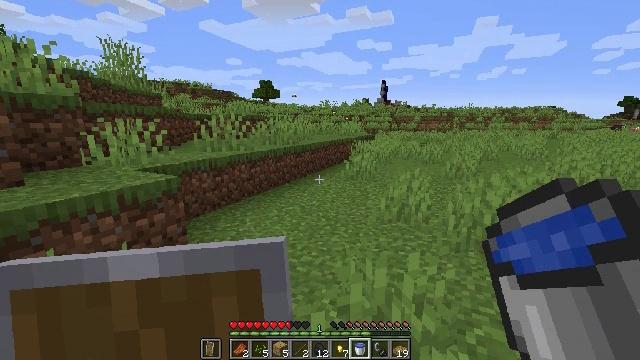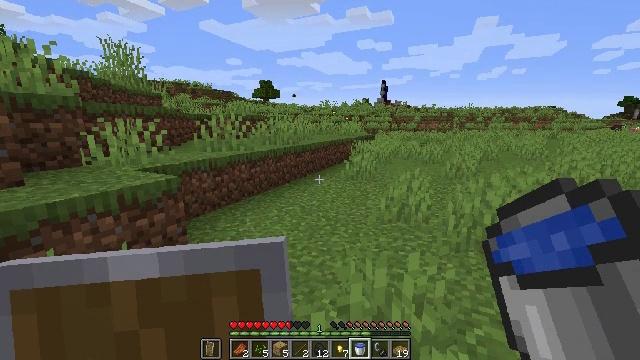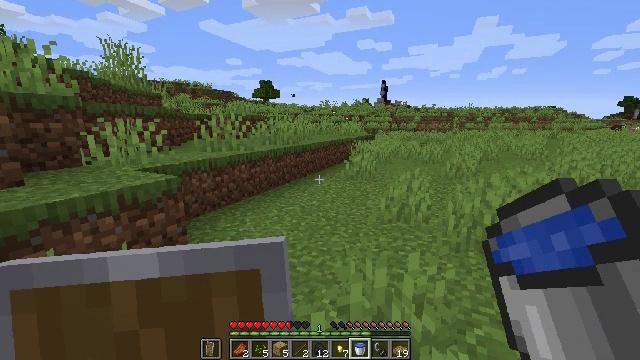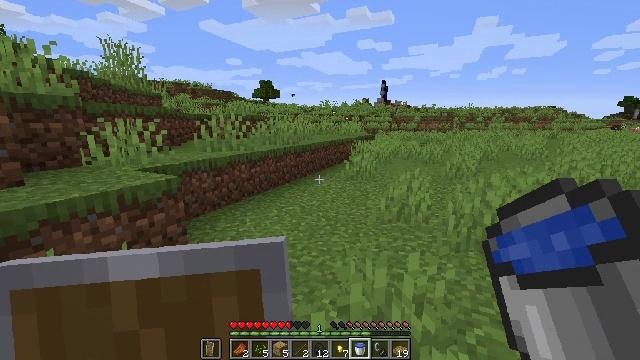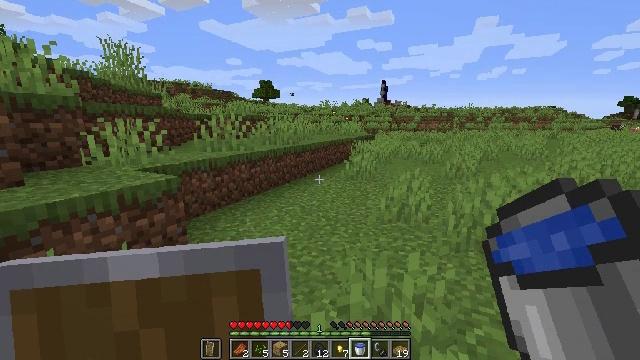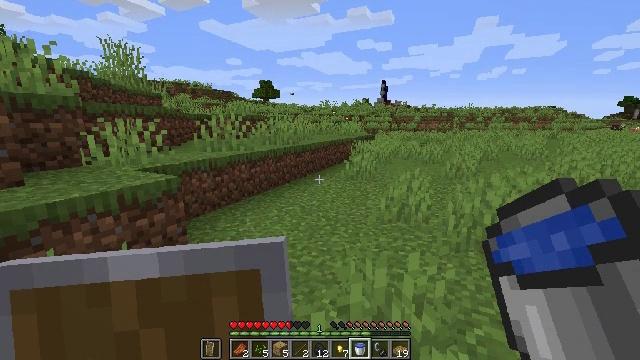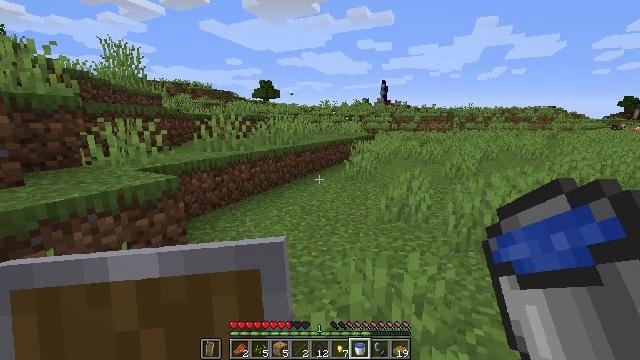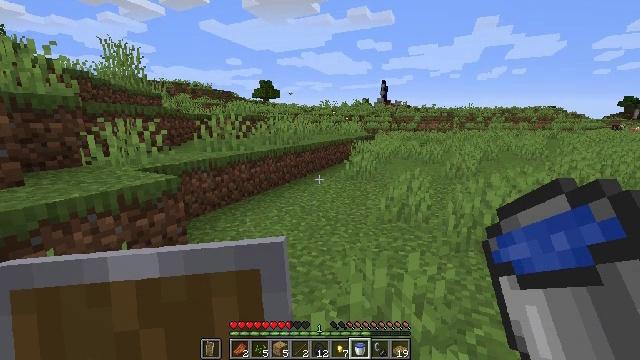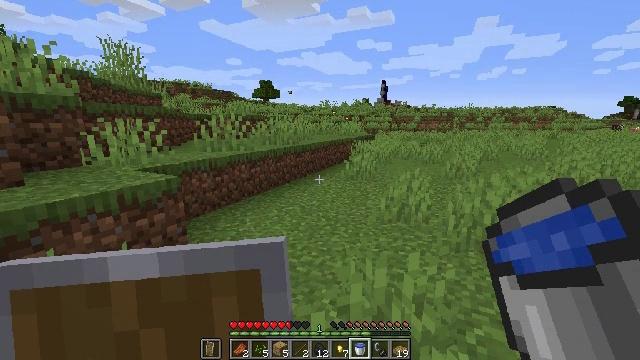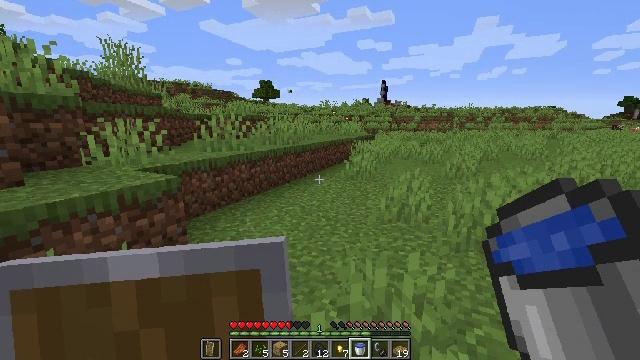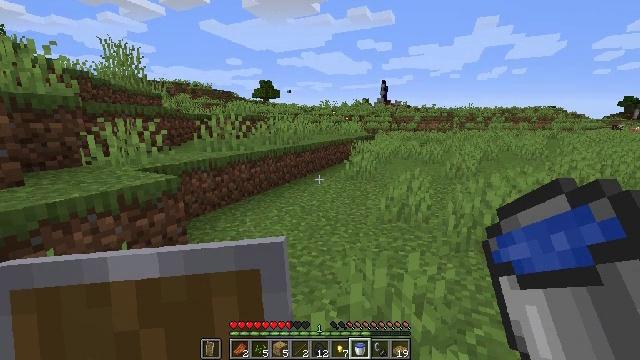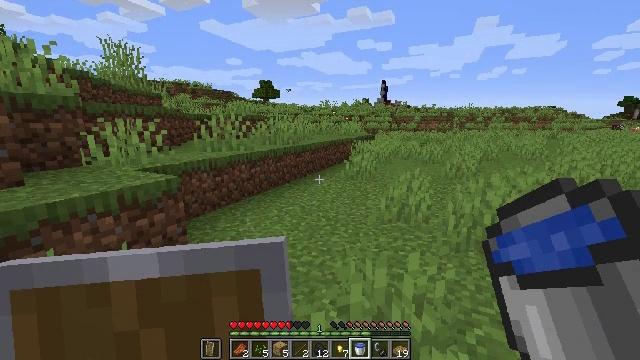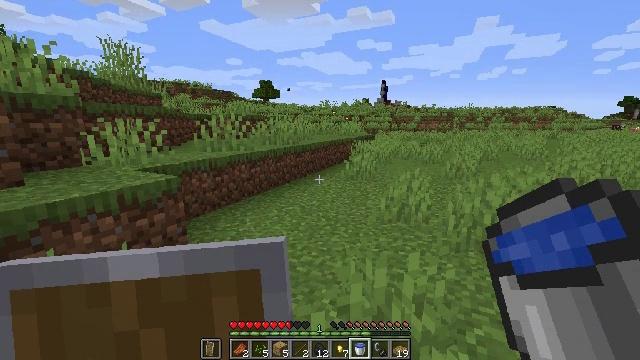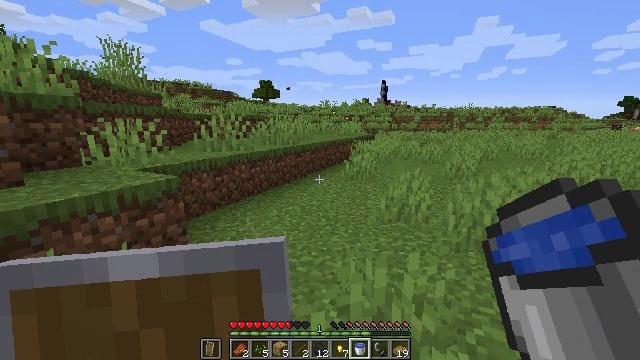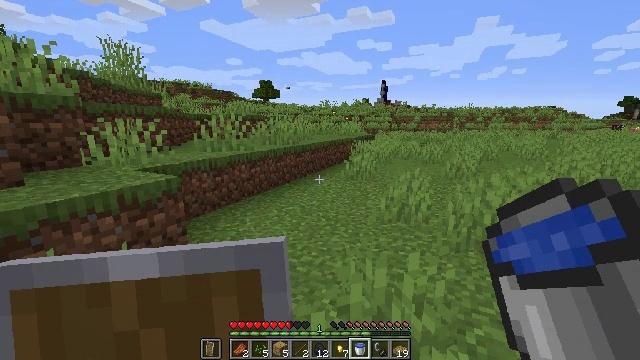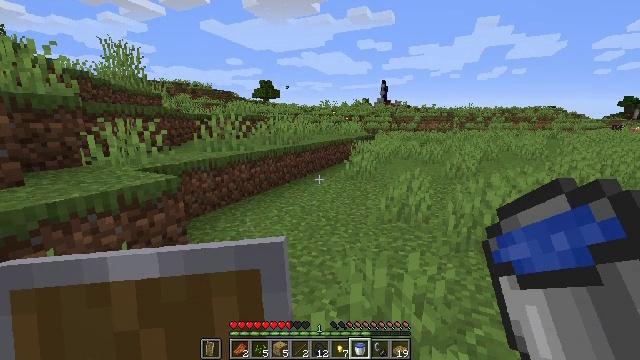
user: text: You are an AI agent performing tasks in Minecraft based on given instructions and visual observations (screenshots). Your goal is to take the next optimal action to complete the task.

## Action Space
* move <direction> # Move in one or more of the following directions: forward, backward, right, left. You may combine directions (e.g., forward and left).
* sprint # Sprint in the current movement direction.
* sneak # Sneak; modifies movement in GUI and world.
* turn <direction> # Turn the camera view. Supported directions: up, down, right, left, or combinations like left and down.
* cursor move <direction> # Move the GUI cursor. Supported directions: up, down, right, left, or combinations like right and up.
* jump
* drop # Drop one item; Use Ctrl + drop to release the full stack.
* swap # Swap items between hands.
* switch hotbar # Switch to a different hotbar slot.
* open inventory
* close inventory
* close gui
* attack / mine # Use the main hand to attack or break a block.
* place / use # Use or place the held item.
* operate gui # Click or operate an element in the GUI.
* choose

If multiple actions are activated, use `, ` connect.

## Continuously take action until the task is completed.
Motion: motion action
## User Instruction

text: Gather the magma block using a pickaxe.
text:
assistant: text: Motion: no_op
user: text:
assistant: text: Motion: no_op
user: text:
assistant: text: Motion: no_op
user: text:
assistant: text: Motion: no_op
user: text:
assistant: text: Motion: no_op
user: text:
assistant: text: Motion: no_op
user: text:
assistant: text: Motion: no_op
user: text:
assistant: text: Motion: no_op
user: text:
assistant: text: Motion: no_op
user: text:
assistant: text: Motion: no_op
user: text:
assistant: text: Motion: no_op
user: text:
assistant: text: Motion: no_op
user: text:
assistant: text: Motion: no_op
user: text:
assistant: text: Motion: no_op
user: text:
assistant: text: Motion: no_op
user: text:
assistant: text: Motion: no_op
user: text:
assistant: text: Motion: no_op
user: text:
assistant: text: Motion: no_op
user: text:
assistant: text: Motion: no_op
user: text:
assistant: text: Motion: no_op
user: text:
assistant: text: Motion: no_op
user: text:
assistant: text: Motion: no_op
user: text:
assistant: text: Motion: no_op
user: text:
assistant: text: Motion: no_op
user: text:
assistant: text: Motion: no_op
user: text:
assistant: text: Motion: no_op
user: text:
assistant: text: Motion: no_op
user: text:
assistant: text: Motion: no_op
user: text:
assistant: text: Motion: no_op
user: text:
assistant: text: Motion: no_op